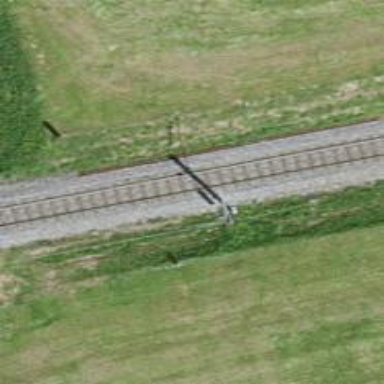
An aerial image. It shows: Narrow-gauge railway with electrified contact line.